Interaction volume radius: 10 \u00c5
Interaction volume height: 10 \u00c5
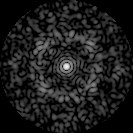
Disorder parameter: 0.7231